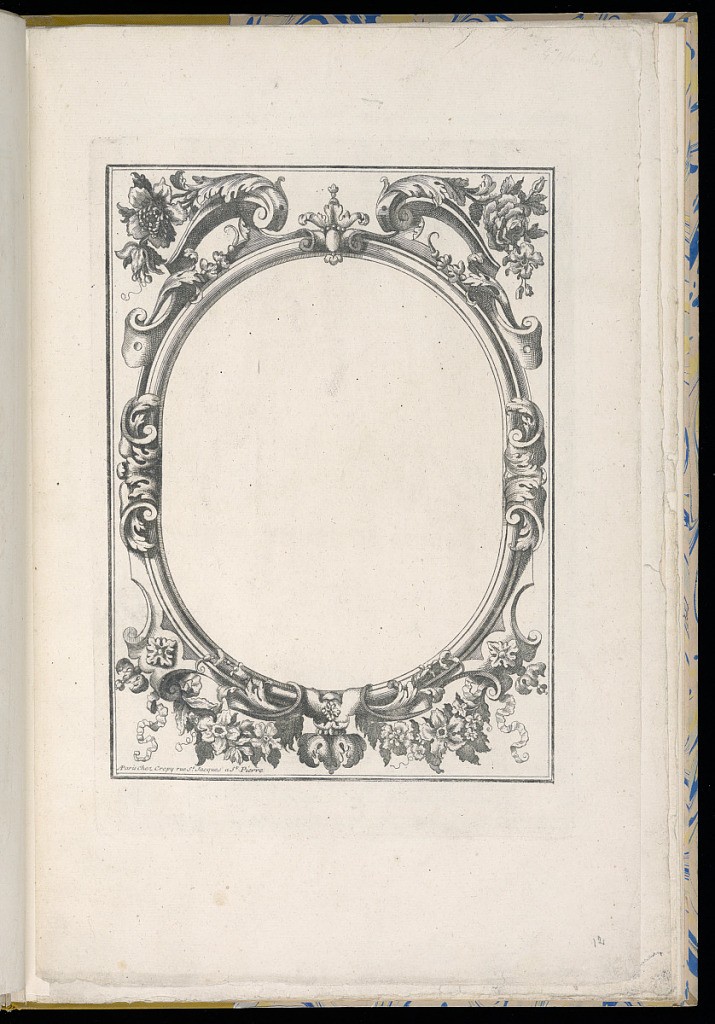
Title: Ornamental Frame Design
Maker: Louis Crépy, French, 1680?–1760
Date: mid- 18th–late 18th century
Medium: Etching on laid paper
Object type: Print
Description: Design for a frame decorated with ornament including rinceaux, flowers, and scrolls.